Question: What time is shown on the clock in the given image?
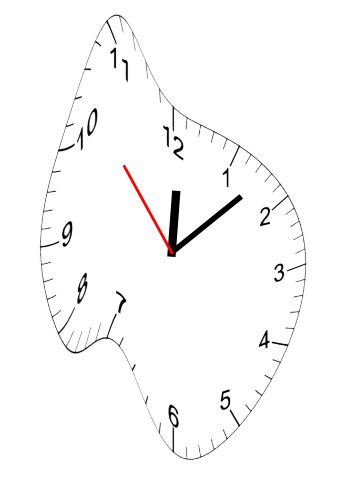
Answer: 12:07:53